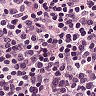
Metastatic tissue present: no